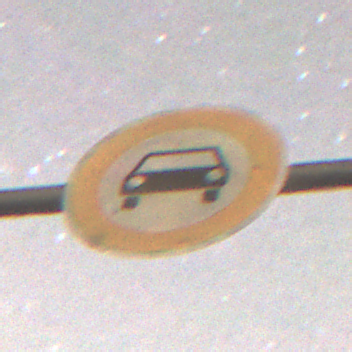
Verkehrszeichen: VerbotKraftwagen
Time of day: Night
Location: Outdoor (Suburban)
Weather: Clear
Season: NotSpecified
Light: Artificial